Question: So I am new to using Python Pandas dataframes.
I have a dataframe with one column representing customer ids and the other holding flavors and satisfaction scores that looks something like this.

Although each customer should have 6 rows dedicated to them, Customer 1 only has 5. How do I create a new dataframe that will only print out customers who have 6 rows?
I tried doing: 'df['Customer No'].value_counts() == 6' but it is not working.
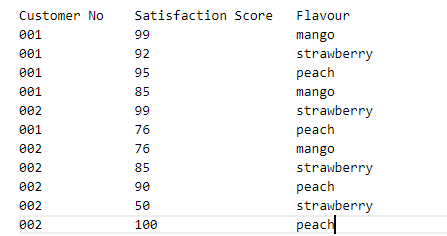
Answer: Here is one way to do it
if you post data as a code (preferably) or text, i would be able to share the result
'''
# create a temporary column 'c' by grouping on Customer No
# and assigning count to it using transform
# finally, using loc to select rows that has a count eq 6
(df.loc[df.assign(
c=df.groupby(['Customer No'])['Customer No']
.transform('count'))['c'].eq(6]
)
'''